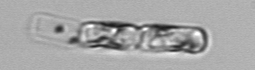
Label: Guinardia_delicatula_TAG_internal_parasite